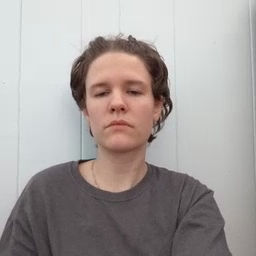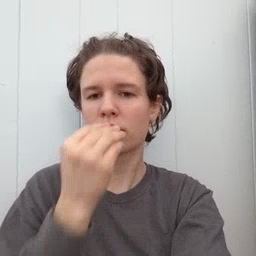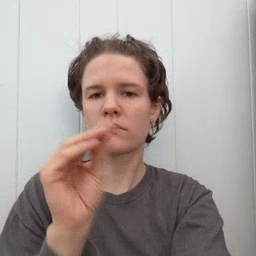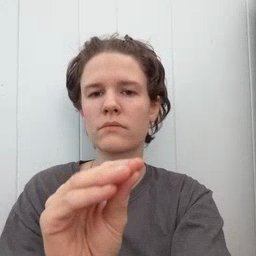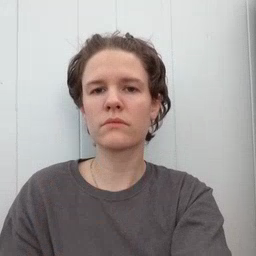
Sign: kiss